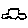
Label: car